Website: home-depot
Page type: delivery-shipping
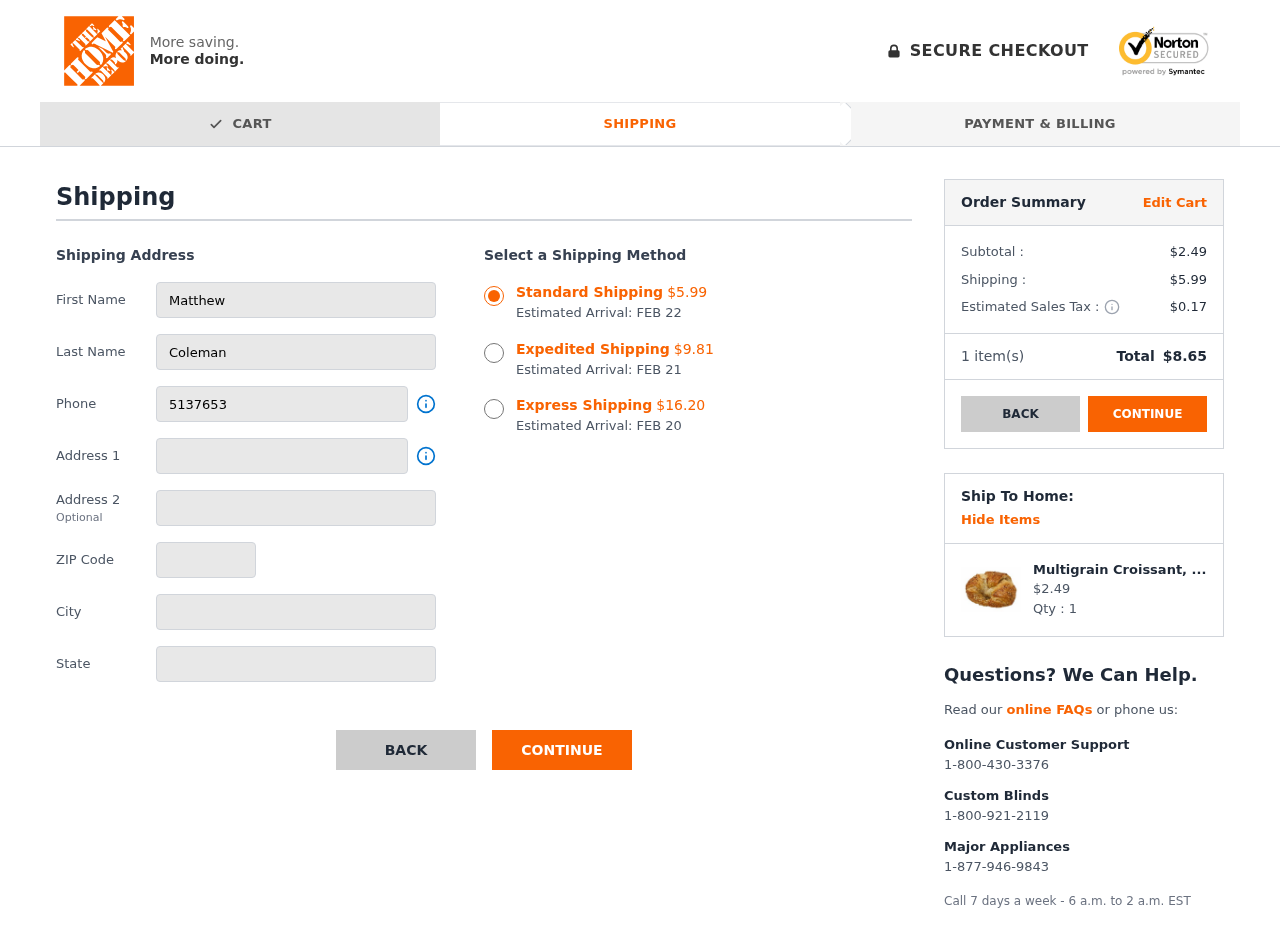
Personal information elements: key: PII_CITY
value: New Crystalhaven
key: PII_FIRSTNAME
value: Matthew
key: PII_LASTNAME
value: Coleman
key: PII_PHONE
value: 5137653746
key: PII_POSTCODE
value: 44532
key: PII_STATE
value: Texas
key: PII_STREET
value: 772 Sims Port
Product elements: key: PRODUCT1_NAME
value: Multigrain Croissant, 3.5 oz
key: PRODUCT1_PRICE
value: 2.49
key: PRODUCT1_QUANTITY
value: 1
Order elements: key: ORDER_SHIPPING_COST_STANDARD
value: $5.99
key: ORDER_DELIVERY_DATE
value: FEB 22
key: ORDER_SHIPPING_COST_EXPEDITED
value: $9.81
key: ORDER_DELIVERY_DATE_EXPEDITED
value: FEB 21
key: ORDER_SHIPPING_COST_EXPRESS
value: $16.20
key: ORDER_DELIVERY_DATE_EXPRESS
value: FEB 20
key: ORDER_SUBTOTAL
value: $2.49
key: ORDER_SHIPPING_COST
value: $5.99
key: ORDER_TAX
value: $0.17
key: ORDER_NUM_ITEMS
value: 1
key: ORDER_TOTAL
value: $8.65